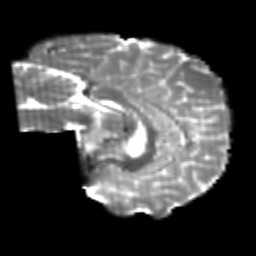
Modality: T2w
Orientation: sagittal
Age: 21
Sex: male
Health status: healthy
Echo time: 0.074 s